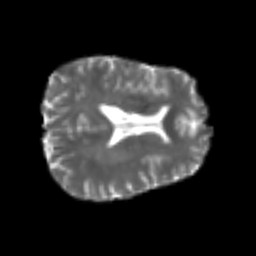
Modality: T2w
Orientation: axial
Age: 40
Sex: female
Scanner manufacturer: siemens
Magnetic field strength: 3 T
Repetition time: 4.987 s
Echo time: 0.0792 s